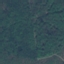
Land use / land cover class: Forest